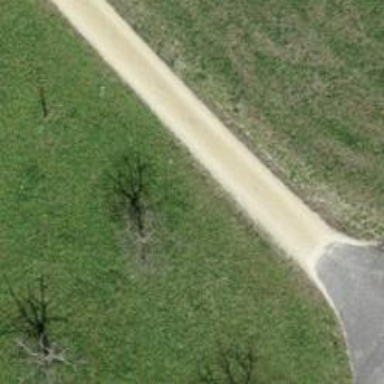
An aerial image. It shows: Gravel track with grade 2 quality.